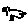
Label: bird